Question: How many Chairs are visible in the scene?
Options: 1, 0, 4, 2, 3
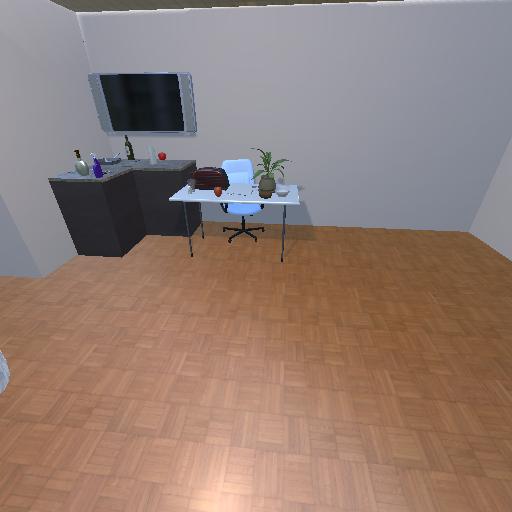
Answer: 1